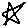
Label: star